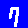
Digit: 7